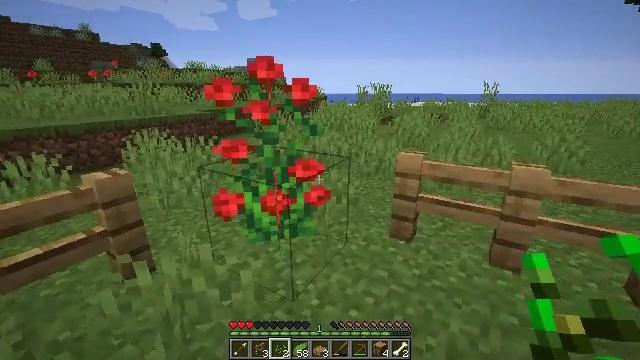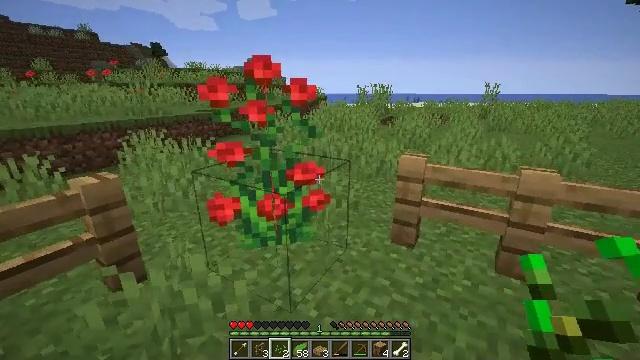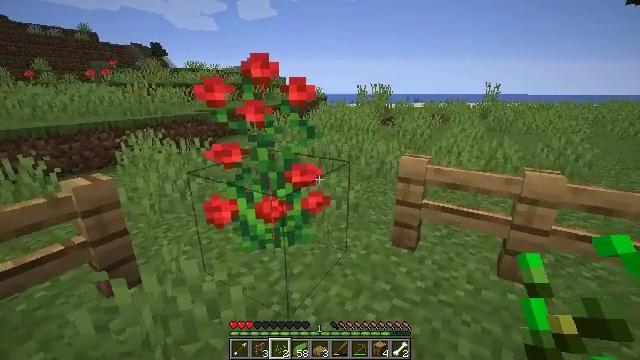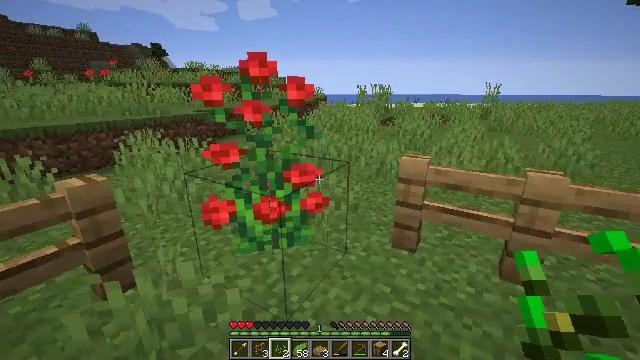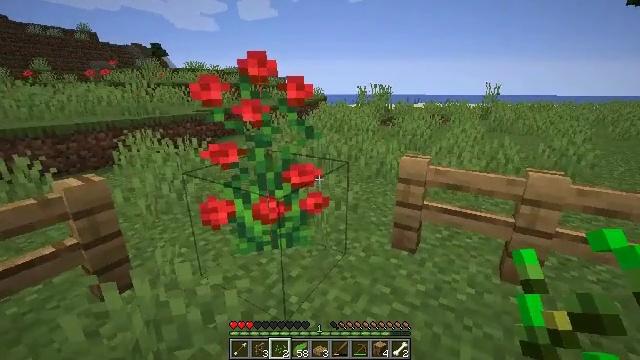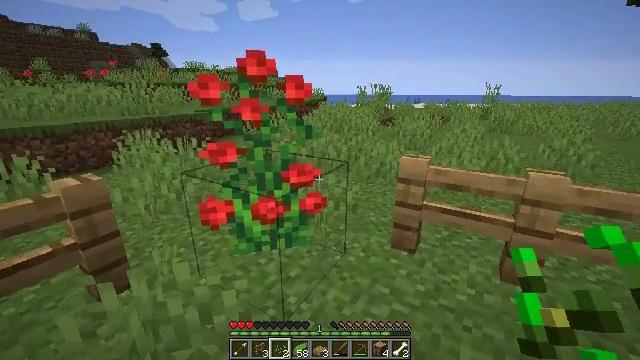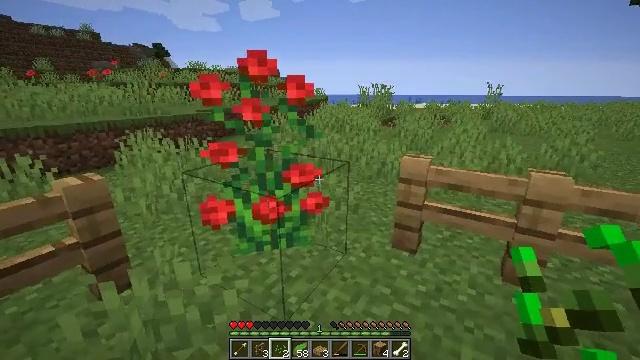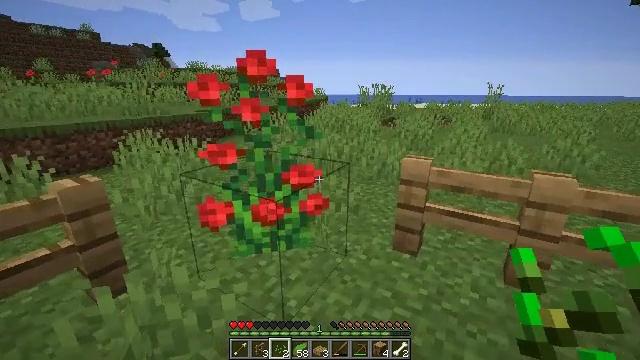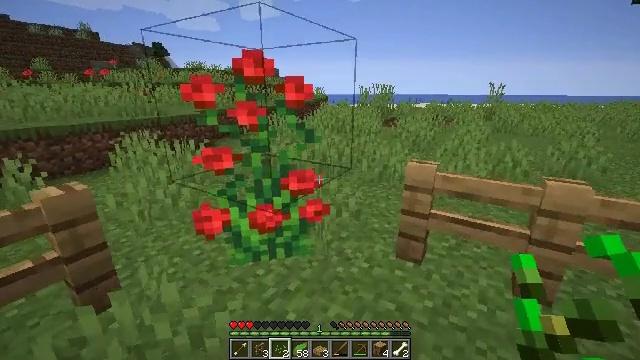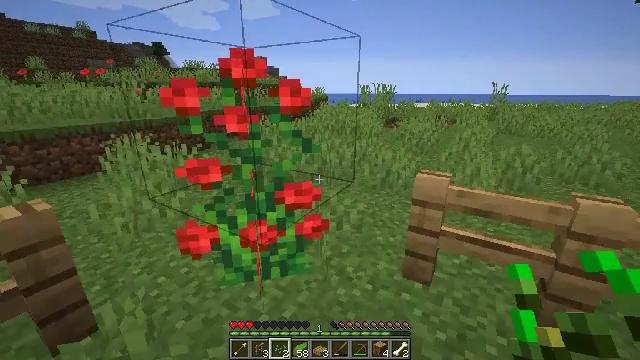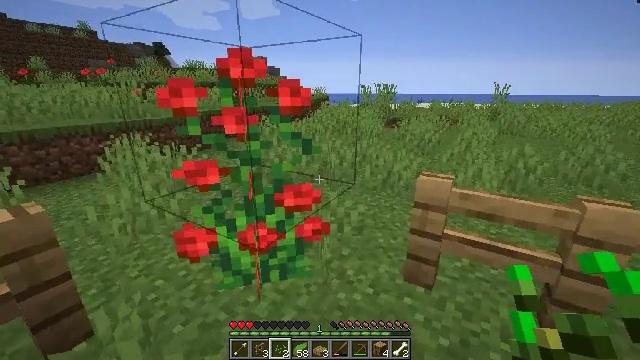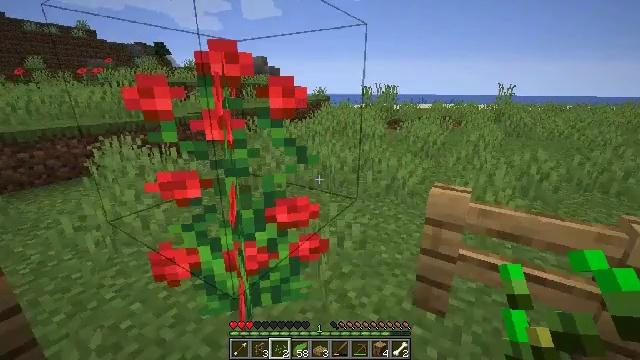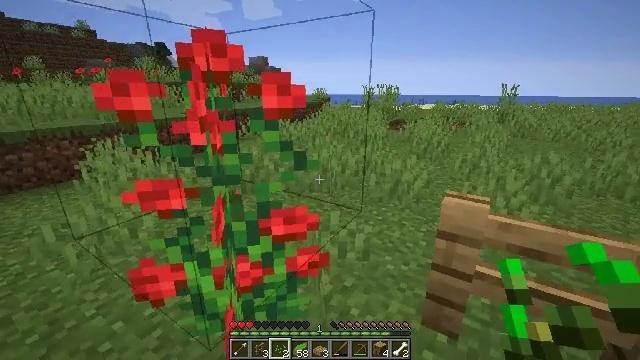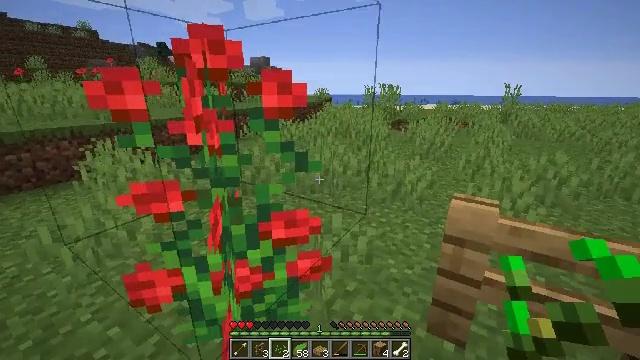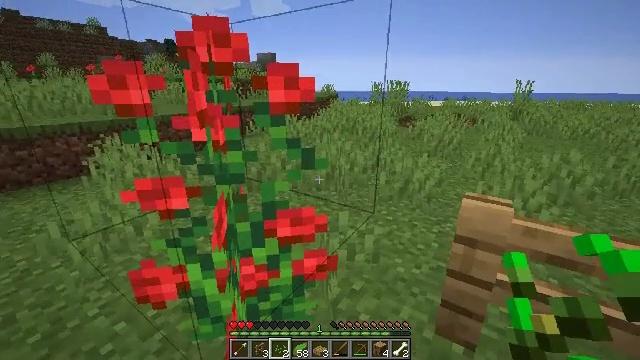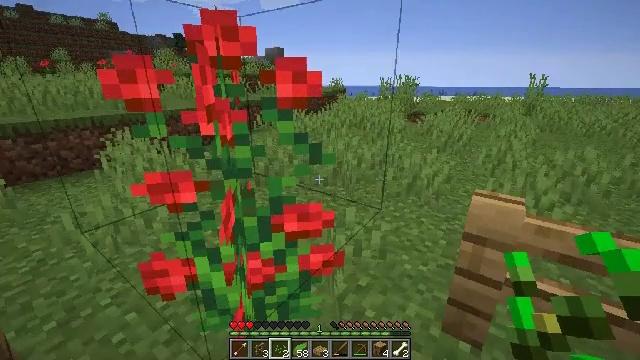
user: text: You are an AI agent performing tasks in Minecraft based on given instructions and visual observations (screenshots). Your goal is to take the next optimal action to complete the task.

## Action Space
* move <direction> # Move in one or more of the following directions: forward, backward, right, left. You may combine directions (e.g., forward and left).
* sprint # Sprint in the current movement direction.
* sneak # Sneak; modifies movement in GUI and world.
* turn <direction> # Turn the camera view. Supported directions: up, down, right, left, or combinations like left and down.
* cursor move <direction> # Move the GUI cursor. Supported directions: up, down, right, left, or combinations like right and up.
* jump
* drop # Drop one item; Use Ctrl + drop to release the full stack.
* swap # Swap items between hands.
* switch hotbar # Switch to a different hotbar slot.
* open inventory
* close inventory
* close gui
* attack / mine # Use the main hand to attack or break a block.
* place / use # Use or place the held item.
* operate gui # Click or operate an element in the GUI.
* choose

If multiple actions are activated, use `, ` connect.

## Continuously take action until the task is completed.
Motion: motion action
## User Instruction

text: Collect the rose bush for decoration.
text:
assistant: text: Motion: no_op
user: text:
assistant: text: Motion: no_op
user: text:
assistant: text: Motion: no_op
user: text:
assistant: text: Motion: no_op
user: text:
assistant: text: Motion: no_op
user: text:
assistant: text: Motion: no_op
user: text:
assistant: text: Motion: move forward
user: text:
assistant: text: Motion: move forward
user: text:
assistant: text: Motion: move forward
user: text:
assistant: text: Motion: move forward
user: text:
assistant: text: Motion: move forward
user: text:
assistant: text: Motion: no_op
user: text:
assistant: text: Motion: no_op
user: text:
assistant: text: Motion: turn left
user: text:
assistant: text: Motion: turn left and down
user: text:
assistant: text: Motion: turn left and down
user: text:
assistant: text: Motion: turn left
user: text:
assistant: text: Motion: no_op
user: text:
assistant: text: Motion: no_op
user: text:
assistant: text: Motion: no_op
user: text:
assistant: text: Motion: turn right and down
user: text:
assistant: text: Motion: turn right
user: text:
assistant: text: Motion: turn right
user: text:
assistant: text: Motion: turn right
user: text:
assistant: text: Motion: turn right
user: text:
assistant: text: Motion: turn right
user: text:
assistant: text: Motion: no_op
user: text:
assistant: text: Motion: no_op
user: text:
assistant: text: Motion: no_op
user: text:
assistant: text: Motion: turn right and down